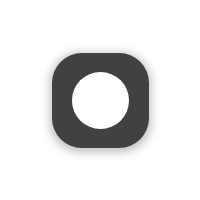
Cursor type: crosshair
OS/theme: linux-google-cursor
Variant: blue